Question: This is an 8-digit puzzle. Find the minimum number of steps to restore it.
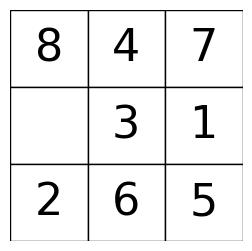
Answer: 21